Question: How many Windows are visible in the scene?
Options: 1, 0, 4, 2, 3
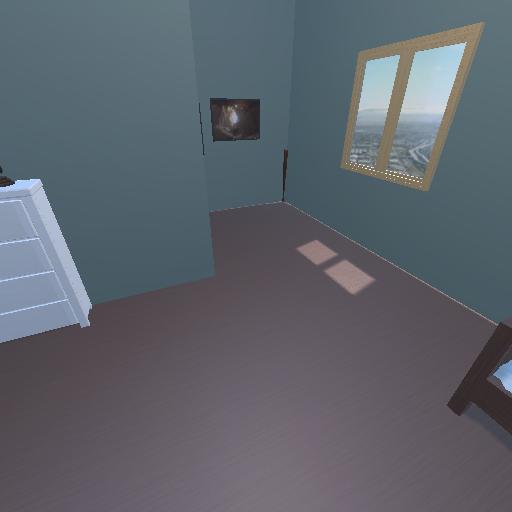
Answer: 1